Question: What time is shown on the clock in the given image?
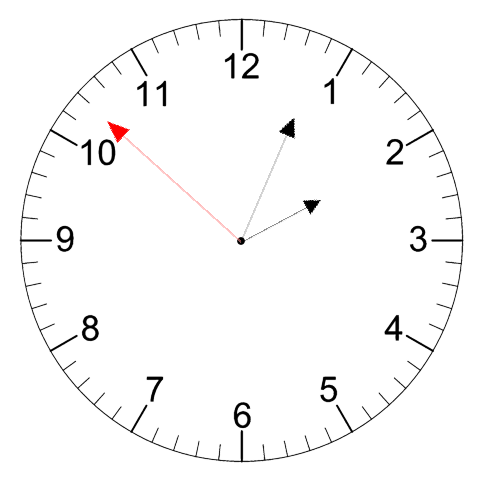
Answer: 02:03:52